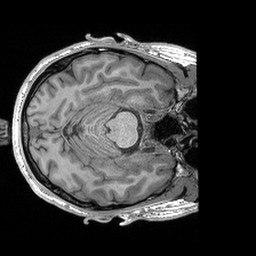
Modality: T1w
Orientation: axial
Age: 38
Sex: male
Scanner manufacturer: siemens
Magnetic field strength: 3 T
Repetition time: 2.4 s
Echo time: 0.00191 s